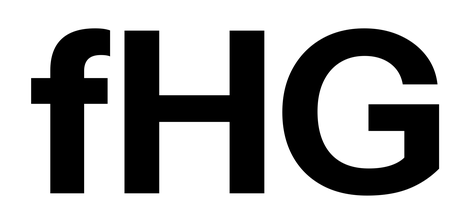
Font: InstrumentSans_Bold